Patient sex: F
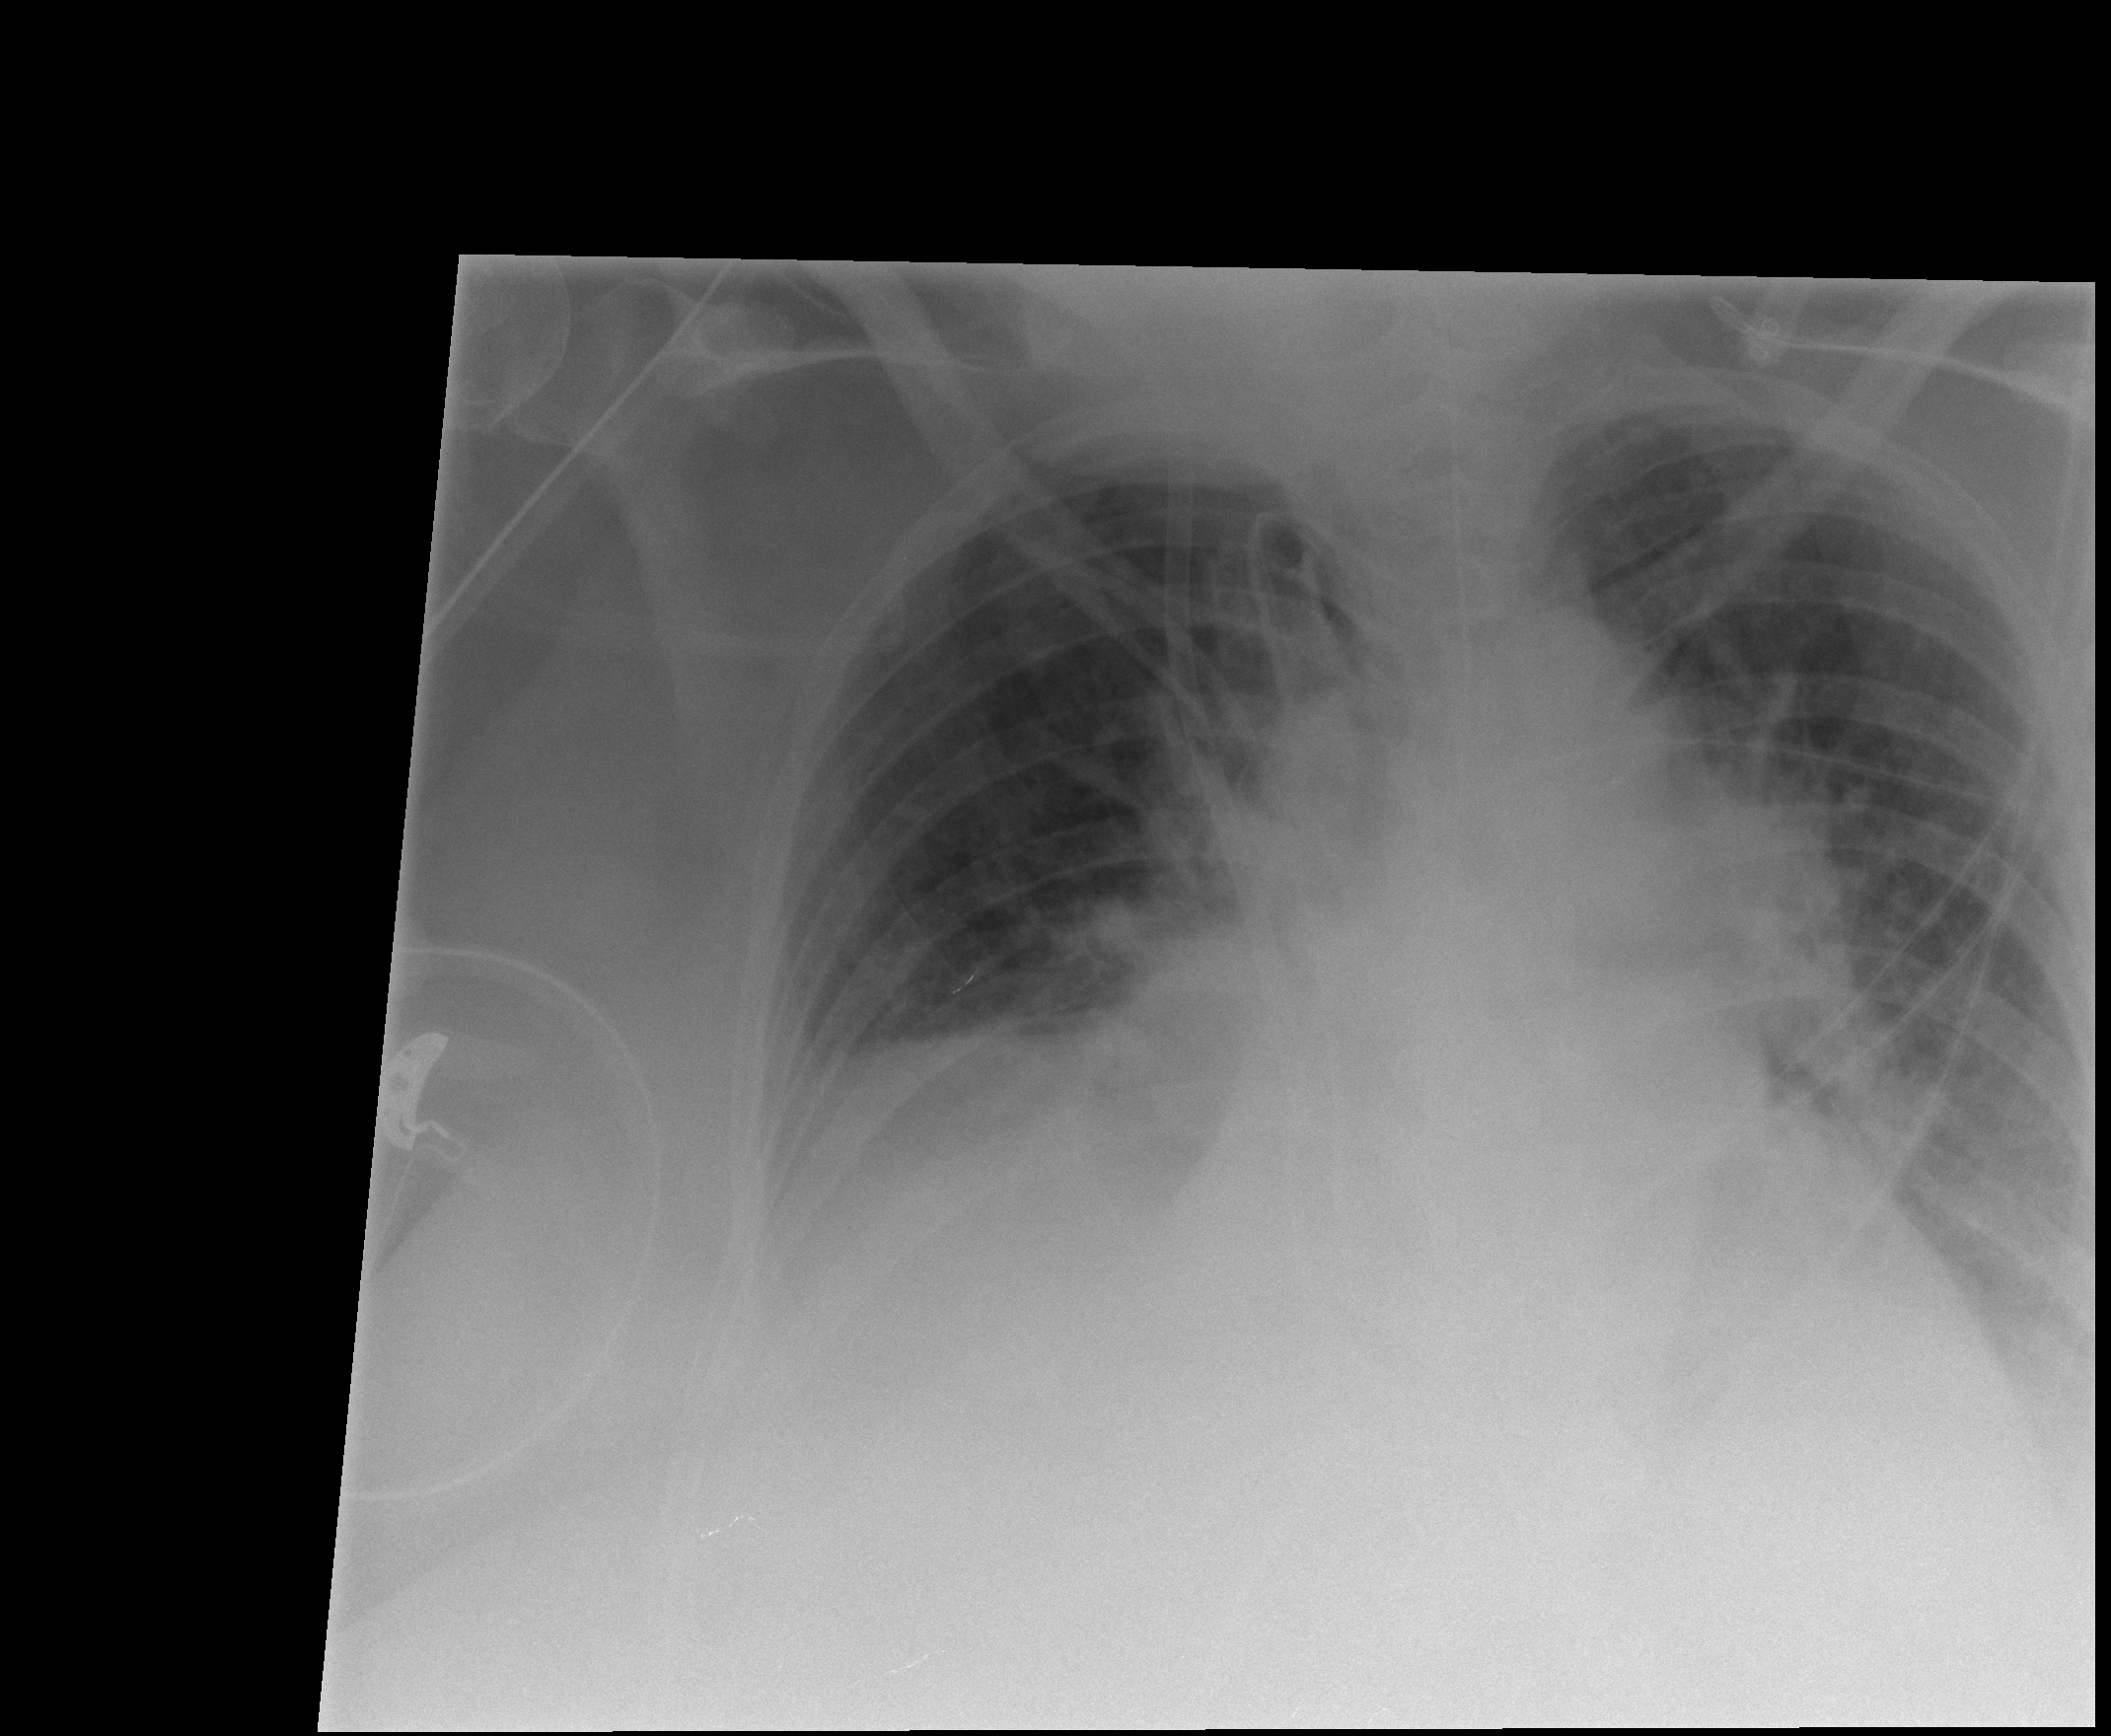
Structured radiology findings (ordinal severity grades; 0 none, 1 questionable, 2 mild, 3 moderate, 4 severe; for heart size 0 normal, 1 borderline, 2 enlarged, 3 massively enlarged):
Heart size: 2
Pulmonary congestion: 2
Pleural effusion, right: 0
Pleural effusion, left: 2
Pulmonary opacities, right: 0
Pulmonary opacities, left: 0
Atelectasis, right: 2
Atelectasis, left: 2